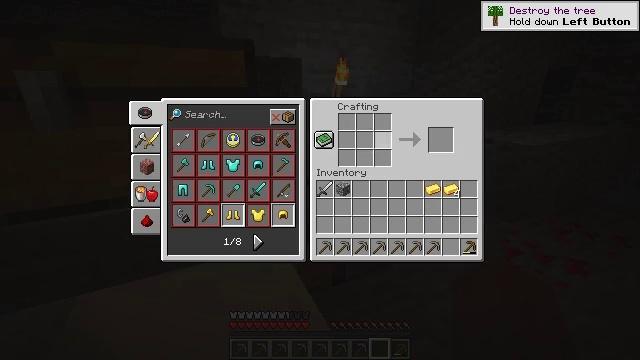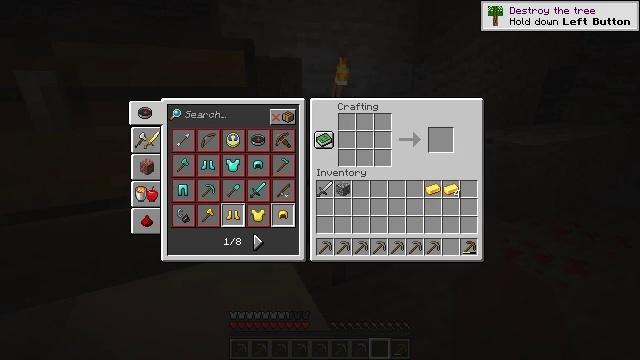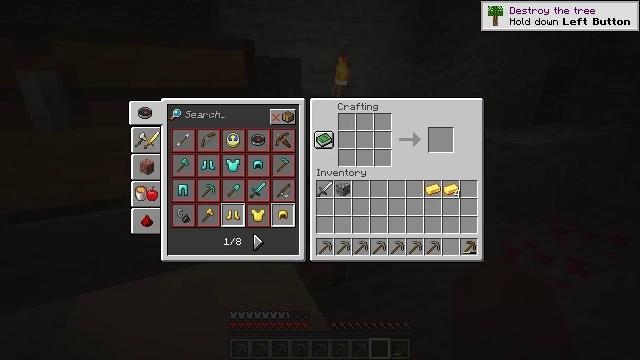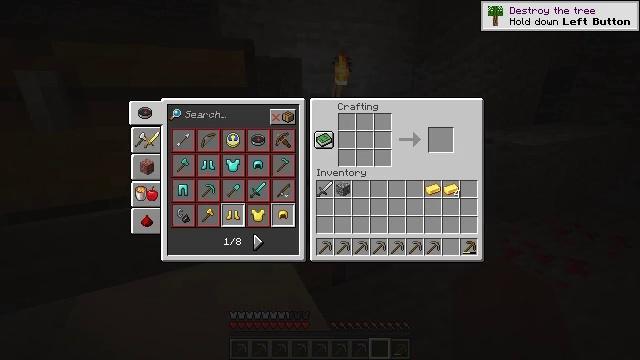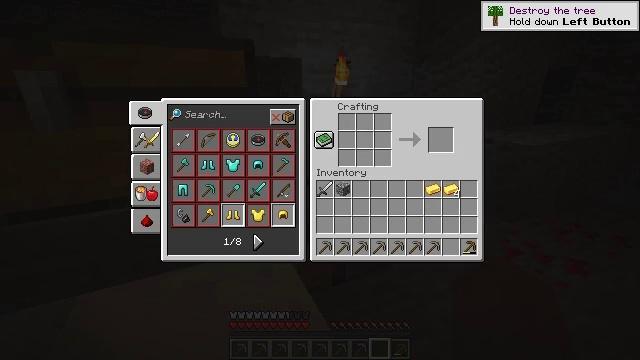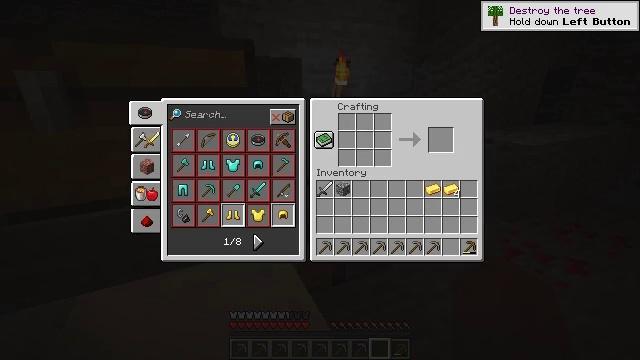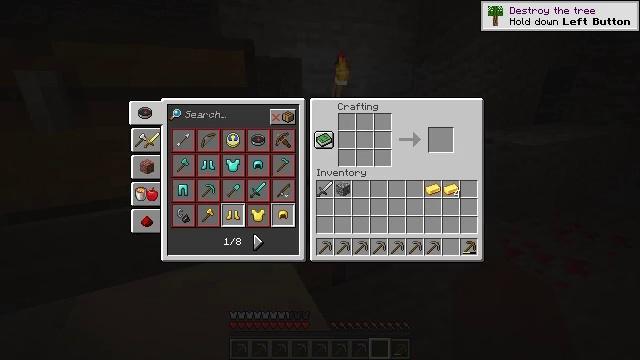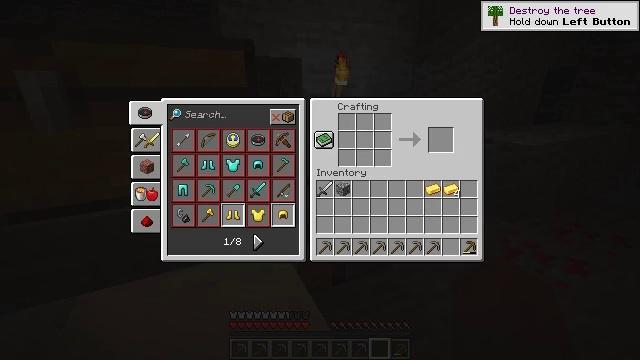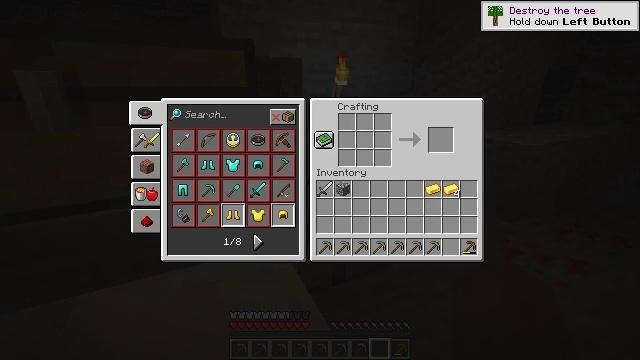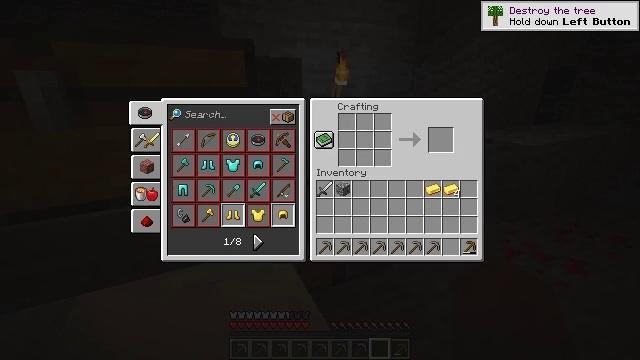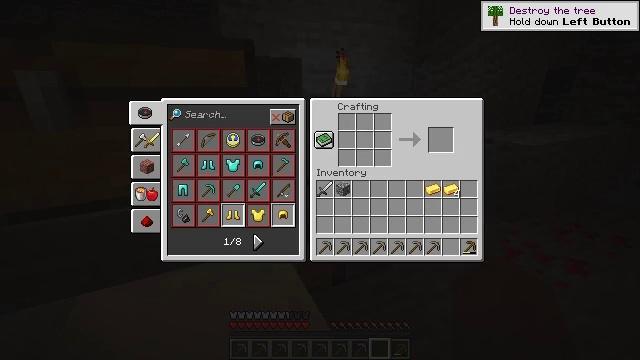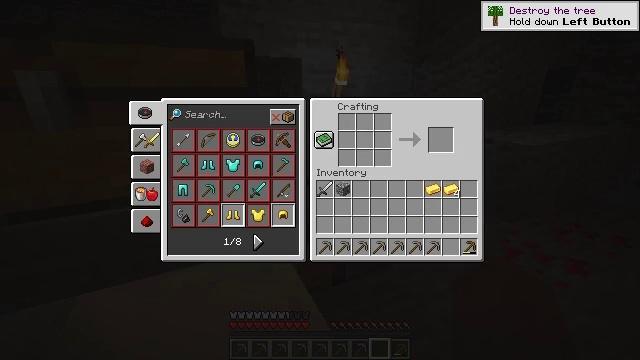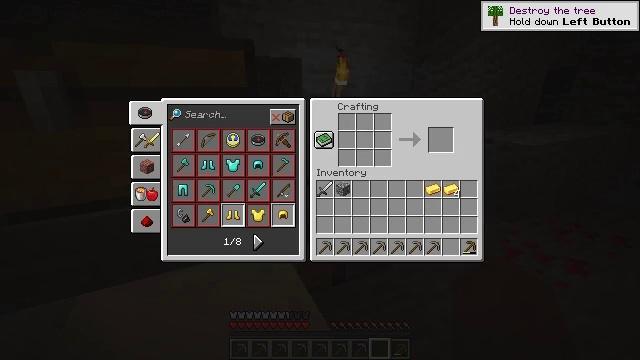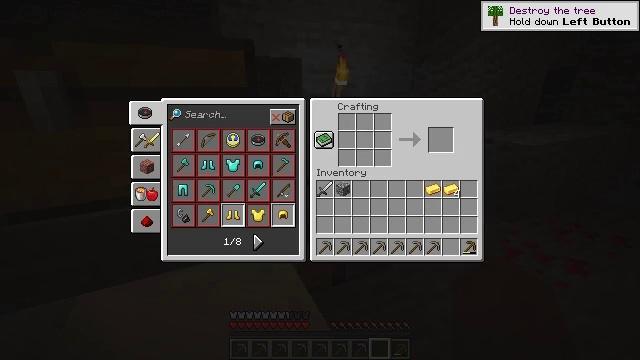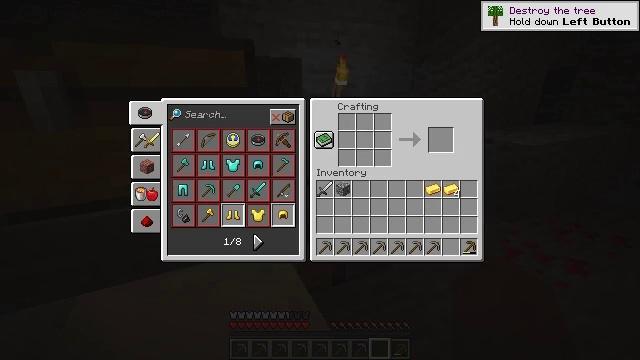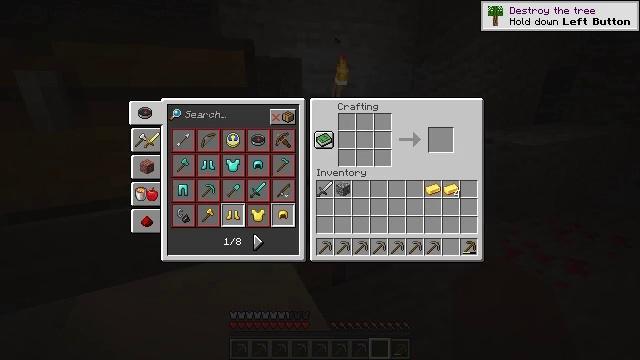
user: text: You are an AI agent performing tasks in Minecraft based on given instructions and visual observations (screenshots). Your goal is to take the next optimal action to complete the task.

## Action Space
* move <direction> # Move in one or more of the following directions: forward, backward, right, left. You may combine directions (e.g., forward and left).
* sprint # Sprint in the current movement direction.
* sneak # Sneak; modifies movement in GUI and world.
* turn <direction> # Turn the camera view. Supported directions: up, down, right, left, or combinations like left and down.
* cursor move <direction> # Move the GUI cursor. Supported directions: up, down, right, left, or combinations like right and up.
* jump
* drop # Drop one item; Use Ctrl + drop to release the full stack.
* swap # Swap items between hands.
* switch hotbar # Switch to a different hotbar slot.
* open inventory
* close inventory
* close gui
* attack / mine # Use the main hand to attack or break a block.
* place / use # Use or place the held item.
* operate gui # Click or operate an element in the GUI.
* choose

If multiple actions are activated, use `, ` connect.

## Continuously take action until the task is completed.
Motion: motion action
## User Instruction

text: Use gold ingots to create a golden helmet.
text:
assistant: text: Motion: turn right and down
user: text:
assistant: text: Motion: turn right
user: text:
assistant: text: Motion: no_op
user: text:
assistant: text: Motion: no_op
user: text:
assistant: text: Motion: no_op
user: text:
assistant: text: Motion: no_op
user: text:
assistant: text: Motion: turn right
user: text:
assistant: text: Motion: turn right
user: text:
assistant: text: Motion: no_op
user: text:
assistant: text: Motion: no_op
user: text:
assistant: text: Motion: no_op
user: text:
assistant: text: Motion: no_op
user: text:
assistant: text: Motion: attack / mine
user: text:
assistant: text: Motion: attack / mine
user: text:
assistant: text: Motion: no_op
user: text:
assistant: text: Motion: turn left
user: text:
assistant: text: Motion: no_op
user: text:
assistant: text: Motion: turn left
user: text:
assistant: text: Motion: no_op
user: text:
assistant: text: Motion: no_op
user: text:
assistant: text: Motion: turn right
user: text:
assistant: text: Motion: turn right and down
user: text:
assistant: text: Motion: no_op
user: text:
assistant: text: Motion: no_op
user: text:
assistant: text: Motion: attack / mine
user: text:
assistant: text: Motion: attack / mine
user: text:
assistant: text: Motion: attack / mine
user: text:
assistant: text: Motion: turn left and up
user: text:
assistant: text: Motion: turn left and up
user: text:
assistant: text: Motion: turn left and up